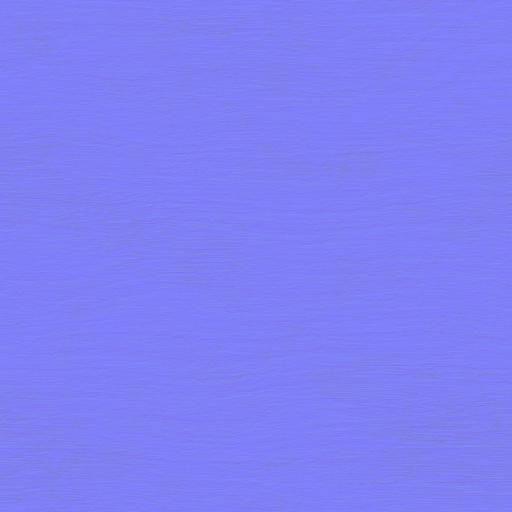
clean fine smooth wood wooden